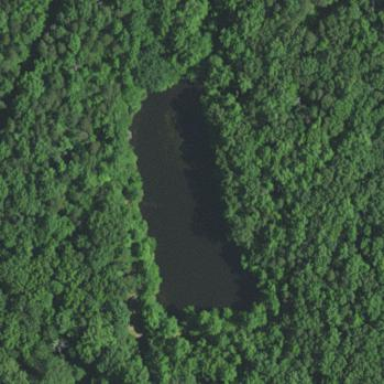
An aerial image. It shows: Peaceful pond surrounded by nature.